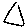
Label: triangle